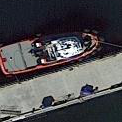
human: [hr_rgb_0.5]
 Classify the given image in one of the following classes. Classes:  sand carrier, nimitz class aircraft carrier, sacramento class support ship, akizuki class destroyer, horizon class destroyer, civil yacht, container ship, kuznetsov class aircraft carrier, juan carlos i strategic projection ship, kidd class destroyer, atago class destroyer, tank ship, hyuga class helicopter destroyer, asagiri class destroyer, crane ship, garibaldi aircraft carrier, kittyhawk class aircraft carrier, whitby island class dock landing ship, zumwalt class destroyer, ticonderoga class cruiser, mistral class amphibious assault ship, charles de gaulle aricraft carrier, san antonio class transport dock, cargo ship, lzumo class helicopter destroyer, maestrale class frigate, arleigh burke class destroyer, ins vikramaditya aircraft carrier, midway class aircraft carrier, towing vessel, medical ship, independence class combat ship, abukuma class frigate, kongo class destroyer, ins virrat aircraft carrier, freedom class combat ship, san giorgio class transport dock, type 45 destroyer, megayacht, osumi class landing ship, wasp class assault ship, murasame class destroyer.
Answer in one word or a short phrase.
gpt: Towing vessel